Question: The following issue has been plaguing me for days now, but I've only just been able to distill it down to its simplest form. Consider the following XAML:
'''
<Window x:Class="VSMTest.MainWindow"
xmlns="http://schemas.microsoft.com/winfx/2006/xaml/presentation"
xmlns:x="http://schemas.microsoft.com/winfx/2006/xaml"
Title="MainWindow" Height="350" Width="525">
<Window.Resources>
<Style TargetType="CheckBox">
<Setter Property="Margin" Value="3"/>
<Setter Property="Template">
<Setter.Value>
<ControlTemplate TargetType="CheckBox">
<Grid x:Name="Root">
<Grid.Background>
<SolidColorBrush x:Name="brush" Color="White"/>
</Grid.Background>
<VisualStateManager.VisualStateGroups>
<VisualStateGroup Name="CheckStates">
<VisualStateGroup.Transitions>
<VisualTransition To="Checked" GeneratedDuration="00:00:03">
<Storyboard Name="CheckingStoryboard">
<ColorAnimationUsingKeyFrames Storyboard.TargetName="brush" Storyboard.TargetProperty="Color">
<DiscreteColorKeyFrame KeyTime="0" Value="LightGreen"/>
</ColorAnimationUsingKeyFrames>
</Storyboard>
</VisualTransition>
<VisualTransition To="Unchecked" GeneratedDuration="00:00:03">
<Storyboard Name="UncheckingStoryboard">
<ColorAnimationUsingKeyFrames Storyboard.TargetName="brush" Storyboard.TargetProperty="Color">
<DiscreteColorKeyFrame KeyTime="0" Value="LightSalmon"/>
</ColorAnimationUsingKeyFrames>
</Storyboard>
</VisualTransition>
</VisualStateGroup.Transitions>
<VisualState Name="Checked">
<Storyboard Name="CheckedStoryboard" Duration="0">
<ColorAnimationUsingKeyFrames Storyboard.TargetName="brush" Storyboard.TargetProperty="Color">
<DiscreteColorKeyFrame KeyTime="0" Value="Green"/>
</ColorAnimationUsingKeyFrames>
</Storyboard>
</VisualState>
<VisualState Name="Unchecked">
<Storyboard Name="UncheckedStoryboard" Duration="0">
<ColorAnimationUsingKeyFrames Storyboard.TargetName="brush" Storyboard.TargetProperty="Color">
<DiscreteColorKeyFrame KeyTime="0" Value="Red"/>
</ColorAnimationUsingKeyFrames>
</Storyboard>
</VisualState>
</VisualStateGroup>
</VisualStateManager.VisualStateGroups>
<ContentPresenter/>
</Grid>
</ControlTemplate>
</Setter.Value>
</Setter>
</Style>
</Window.Resources>
<StackPanel>
<CheckBox x:Name="cb1">Check Box 1</CheckBox>
<CheckBox x:Name="cb2">Check Box 2</CheckBox>
<CheckBox x:Name="cb3">Check Box 3</CheckBox>
</StackPanel>
</Window>
'''
It simply re-templates the 'CheckBox' control so that its background is dependent upon its state:
- - - -
So, when you check one of the check boxes, you'd expect it to turn light green for a short period, and then turn green. Similarly, when unchecking, you'd expect it to turn light red for a short period, and then turn red.
Play with the program long enough (I can get it in around 30 seconds) and you'll find that the transition animation sometimes trumps that in the visual state. That is, the check box will continue to appear light green when selected, or light red when unselected. Here's a screenshot illustrating what I mean, taken well after the 3 seconds the transition is configured to take:

When this occurs, it's because the control didn't successfully transition to the target state. It purports to be in the correct state. I verified this by checking the following in the debugger (for the specific case documented by the above screenshot):
'''
var vsgs = VisualStateManager.GetVisualStateGroups(VisualTreeHelper.GetChild(this.cb2, 0) as FrameworkElement);
var vsg = vsgs[0];
// this is correctly reported as "Unselected"
var currentState = vsg.CurrentState.Name;
'''
If I enable tracing for animations, I get the following output when the transition completes successfully:
'''
System.Windows.Media.Animation Start: 1 : Storyboard has begun; Storyboard='System.Windows.Media.Animation.Storyboard'; Storyboard.HashCode='44177654'; Storyboard.Type='System.Windows.Media.Animation.Storyboard'; StoryboardName='UncheckedStoryboard'; TargetElement='System.Windows.Controls.Grid'; TargetElement.HashCode='41837403'; TargetElement.Type='System.Windows.Controls.Grid'; NameScope='<null>'
System.Windows.Media.Animation Stop: 1 :
System.Windows.Media.Animation Start: 1 : Storyboard has begun; Storyboard='System.Windows.Media.Animation.Storyboard'; Storyboard.HashCode='<PHONE>'; Storyboard.Type='System.Windows.Media.Animation.Storyboard'; StoryboardName='UncheckedStoryboard'; TargetElement='System.Windows.Controls.Grid'; TargetElement.HashCode='<PHONE>'; TargetElement.Type='System.Windows.Controls.Grid'; NameScope='<null>'
System.Windows.Media.Animation Stop: 1 :
System.Windows.Media.Animation Start: 1 : Storyboard has begun; Storyboard='System.Windows.Media.Animation.Storyboard'; Storyboard.HashCode='36205315'; Storyboard.Type='System.Windows.Media.Animation.Storyboard'; StoryboardName='UncheckedStoryboard'; TargetElement='System.Windows.Controls.Grid'; TargetElement.HashCode='<PHONE>'; TargetElement.Type='System.Windows.Controls.Grid'; NameScope='<null>'
System.Windows.Media.Animation Stop: 1 :
System.Windows.Media.Animation Start: 3 : Storyboard has been removed; Storyboard='System.Windows.Media.Animation.Storyboard'; Storyboard.HashCode='44177654'; Storyboard.Type='System.Windows.Media.Animation.Storyboard'; StoryboardName='UncheckedStoryboard'; TargetElement='System.Windows.Controls.Grid'; TargetElement.HashCode='41837403'; TargetElement.Type='System.Windows.Controls.Grid'
System.Windows.Media.Animation Stop: 3 :
System.Windows.Media.Animation Start: 1 : Storyboard has begun; Storyboard='System.Windows.Media.Animation.Storyboard'; Storyboard.HashCode='36893403'; Storyboard.Type='System.Windows.Media.Animation.Storyboard'; StoryboardName='CheckingStoryboard'; TargetElement='System.Windows.Controls.Grid'; TargetElement.HashCode='41837403'; TargetElement.Type='System.Windows.Controls.Grid'; NameScope='<null>'
System.Windows.Media.Animation Stop: 1 :
System.Windows.Media.Animation Start: 1 : Storyboard has begun; Storyboard='System.Windows.Media.Animation.Storyboard'; Storyboard.HashCode='49590434'; Storyboard.Type='System.Windows.Media.Animation.Storyboard'; StoryboardName='<null>'; TargetElement='System.Windows.Controls.Grid'; TargetElement.HashCode='41837403'; TargetElement.Type='System.Windows.Controls.Grid'; NameScope='<null>'
System.Windows.Media.Animation Stop: 1 :
System.Windows.Media.Animation Start: 3 : Storyboard has been removed; Storyboard='System.Windows.Media.Animation.Storyboard'; Storyboard.HashCode='36893403'; Storyboard.Type='System.Windows.Media.Animation.Storyboard'; StoryboardName='CheckingStoryboard'; TargetElement='System.Windows.Controls.Grid'; TargetElement.HashCode='41837403'; TargetElement.Type='System.Windows.Controls.Grid'
System.Windows.Media.Animation Stop: 3 :
System.Windows.Media.Animation Start: 3 : Storyboard has been removed; Storyboard='System.Windows.Media.Animation.Storyboard'; Storyboard.HashCode='49590434'; Storyboard.Type='System.Windows.Media.Animation.Storyboard'; StoryboardName='<null>'; TargetElement='System.Windows.Controls.Grid'; TargetElement.HashCode='41837403'; TargetElement.Type='System.Windows.Controls.Grid'
System.Windows.Media.Animation Stop: 3 :
System.Windows.Media.Animation Start: 1 : Storyboard has begun; Storyboard='System.Windows.Media.Animation.Storyboard'; Storyboard.HashCode='<PHONE>'; Storyboard.Type='System.Windows.Media.Animation.Storyboard'; StoryboardName='CheckedStoryboard'; TargetElement='System.Windows.Controls.Grid'; TargetElement.HashCode='41837403'; TargetElement.Type='System.Windows.Controls.Grid'; NameScope='<null>'
System.Windows.Media.Animation Stop: 1 :
System.Windows.Media.Animation Start: 3 : Storyboard has been removed; Storyboard='System.Windows.Media.Animation.Storyboard'; Storyboard.HashCode='<PHONE>'; Storyboard.Type='System.Windows.Media.Animation.Storyboard'; StoryboardName='CheckedStoryboard'; TargetElement='System.Windows.Controls.Grid'; TargetElement.HashCode='41837403'; TargetElement.Type='System.Windows.Controls.Grid'
System.Windows.Media.Animation Stop: 3 :
System.Windows.Media.Animation Start: 1 : Storyboard has begun; Storyboard='System.Windows.Media.Animation.Storyboard'; Storyboard.HashCode='<PHONE>'; Storyboard.Type='System.Windows.Media.Animation.Storyboard'; StoryboardName='CheckedStoryboard'; TargetElement='System.Windows.Controls.Grid'; TargetElement.HashCode='41837403'; TargetElement.Type='System.Windows.Controls.Grid'; NameScope='<null>'
System.Windows.Media.Animation Stop: 1 :
'''
And I get the following output when the transition fails to complete successfully:
'''
System.Windows.Media.Animation Start: 1 : Storyboard has begun; Storyboard='System.Windows.Media.Animation.Storyboard'; Storyboard.HashCode='44177654'; Storyboard.Type='System.Windows.Media.Animation.Storyboard'; StoryboardName='UncheckedStoryboard'; TargetElement='System.Windows.Controls.Grid'; TargetElement.HashCode='41837403'; TargetElement.Type='System.Windows.Controls.Grid'; NameScope='<null>'
System.Windows.Media.Animation Stop: 1 :
System.Windows.Media.Animation Start: 1 : Storyboard has begun; Storyboard='System.Windows.Media.Animation.Storyboard'; Storyboard.HashCode='<PHONE>'; Storyboard.Type='System.Windows.Media.Animation.Storyboard'; StoryboardName='UncheckedStoryboard'; TargetElement='System.Windows.Controls.Grid'; TargetElement.HashCode='<PHONE>'; TargetElement.Type='System.Windows.Controls.Grid'; NameScope='<null>'
System.Windows.Media.Animation Stop: 1 :
System.Windows.Media.Animation Start: 1 : Storyboard has begun; Storyboard='System.Windows.Media.Animation.Storyboard'; Storyboard.HashCode='36205315'; Storyboard.Type='System.Windows.Media.Animation.Storyboard'; StoryboardName='UncheckedStoryboard'; TargetElement='System.Windows.Controls.Grid'; TargetElement.HashCode='<PHONE>'; TargetElement.Type='System.Windows.Controls.Grid'; NameScope='<null>'
System.Windows.Media.Animation Stop: 1 :
System.Windows.Media.Animation Start: 3 : Storyboard has been removed; Storyboard='System.Windows.Media.Animation.Storyboard'; Storyboard.HashCode='44177654'; Storyboard.Type='System.Windows.Media.Animation.Storyboard'; StoryboardName='UncheckedStoryboard'; TargetElement='System.Windows.Controls.Grid'; TargetElement.HashCode='41837403'; TargetElement.Type='System.Windows.Controls.Grid'
System.Windows.Media.Animation Stop: 3 :
System.Windows.Media.Animation Start: 1 : Storyboard has begun; Storyboard='System.Windows.Media.Animation.Storyboard'; Storyboard.HashCode='36893403'; Storyboard.Type='System.Windows.Media.Animation.Storyboard'; StoryboardName='CheckingStoryboard'; TargetElement='System.Windows.Controls.Grid'; TargetElement.HashCode='41837403'; TargetElement.Type='System.Windows.Controls.Grid'; NameScope='<null>'
System.Windows.Media.Animation Stop: 1 :
System.Windows.Media.Animation Start: 1 : Storyboard has begun; Storyboard='System.Windows.Media.Animation.Storyboard'; Storyboard.HashCode='49590434'; Storyboard.Type='System.Windows.Media.Animation.Storyboard'; StoryboardName='<null>'; TargetElement='System.Windows.Controls.Grid'; TargetElement.HashCode='41837403'; TargetElement.Type='System.Windows.Controls.Grid'; NameScope='<null>'
System.Windows.Media.Animation Stop: 1 :
'''
The first 12 lines are exactly the same as when the transition succeeds, but the final 10 lines are completely missing!
I've read through all the VSM documentation I could find and have not been able to come up with an explanation for this erratic behavior.
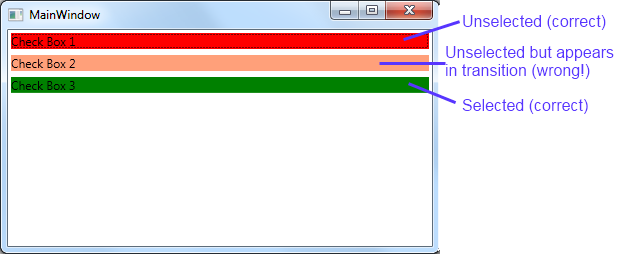
Answer: I've been able to identify and fix the issue as follows:
Firstly, I downgraded my repro project to .NET 3.5 and grabbed the WPF Toolkit source code from <URL>. I added the WPF Toolkit project to my solution and added a reference to it from the Repro project.
Next, I ran the app and made sure I could still reproduce the issue. Sure enough, it was easy to do so.
Then I cracked open the file and started adding some diagnostics in key places that would tell me what code was running and what was not. By adding these diagnostics and comparing the output from a good transition to a bad transition, I was quickly able to identify that the following code was not running when the problem manifested itself:
'''
// Hook up generated Storyboard's Completed event handler
dynamicTransition.Completed += delegate
{
if (transition.Storyboard == null ||
transition.ExplicitStoryboardCompleted)
{
if (ShouldRunStateStoryboard(control, element, state, group))
{
group.StartNewThenStopOld(element, state.Storyboard);
}
group.RaiseCurrentStateChanged(element, lastState, state,
control);
}
transition.DynamicStoryboardCompleted = true;
};
'''
So the nature of the bug shifted from a problem in VSM to a problem in the 'Storyboard.Completed' event not always being raised. This is an issue I've experienced before and seems to be a source of much angst for any WPF developer doing anything even slightly out of the ordinary when it comes to animations.
Throughout this process I was posting my findings on the <URL> responded with this gem:
> Kent, I have had problems in the past for storyboards not firing their
completed events. What I have realized
is that if you replace a Storyboard
directly, without first stopping it,
you may see some out-of-order
Completed events. In my case I was
applying newer Storyboards to the same
FrameworkElement, without stopping the
earlier Storyboard and that was
giving me some issues. Not sure if
your case is similar but thought I'll
share this tidbit. Pavan
Armed with this insight, I changed this line in <URL>:
'''
group.StartNewThenStopOld(element, transition.Storyboard, dynamicTransition);
'''
To this:
'''
var masterStoryboard = new Storyboard();
if (transition.Storyboard != null)
{
masterStoryboard.Children.Add(transition.Storyboard);
}
masterStoryboard.Children.Add(dynamicTransition);
group.StartNewThenStopOld(element, masterStoryboard);
'''
And - lo and behold - my repro that was previously failing intermittently was now working every time!
So, really this works around a bug or odd behavior in WPF's animation sub-system.